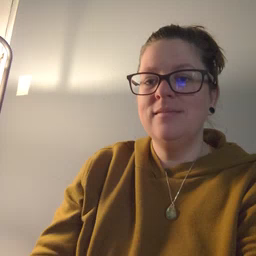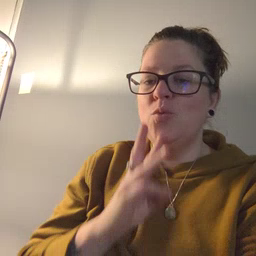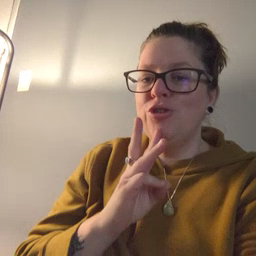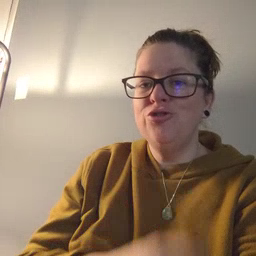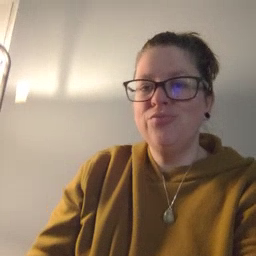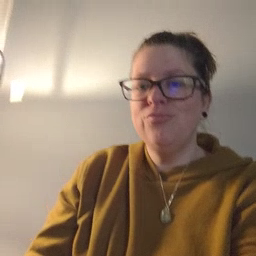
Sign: water